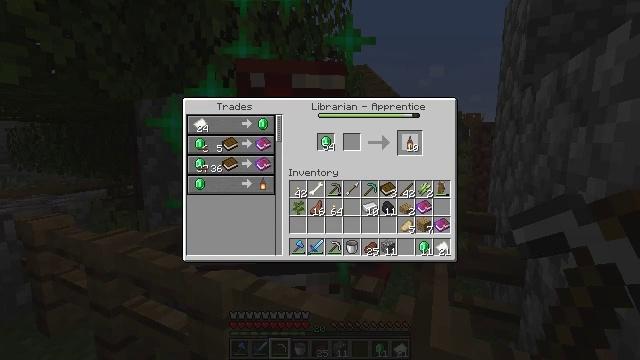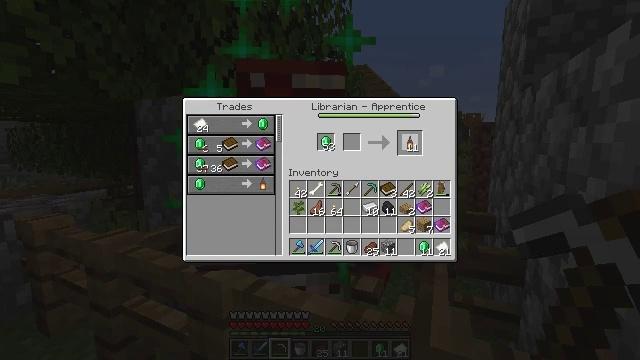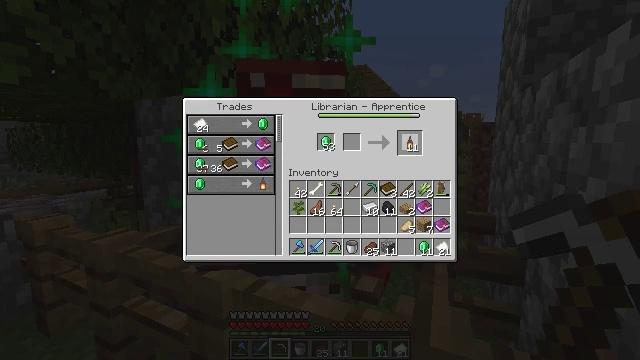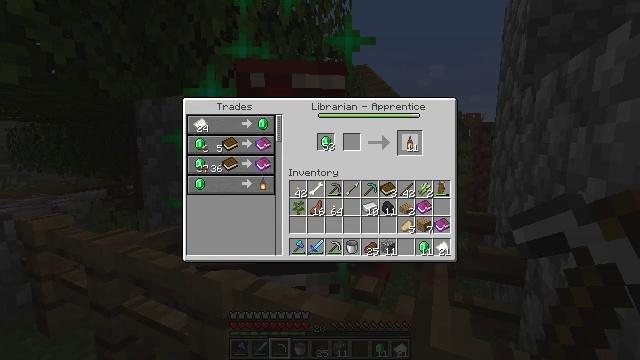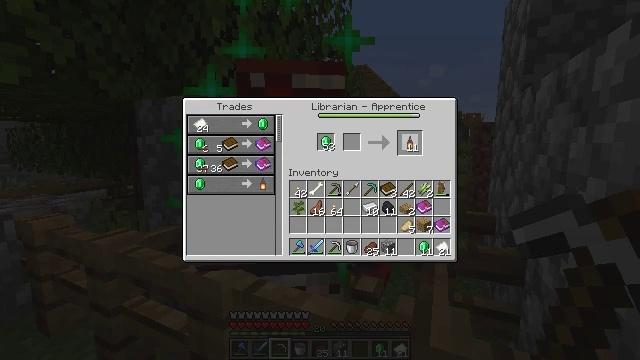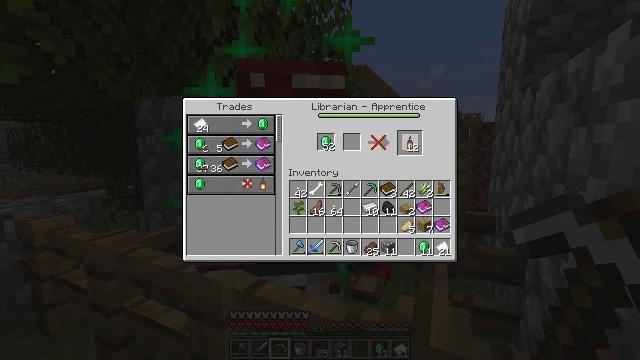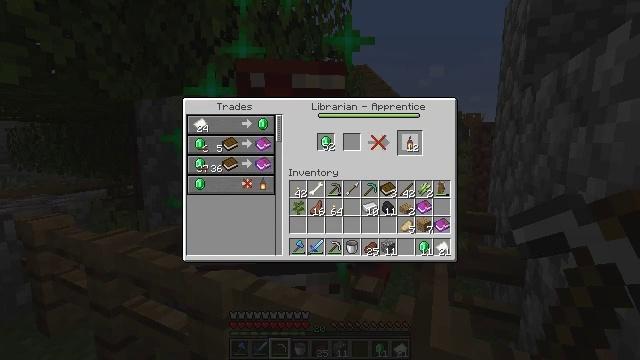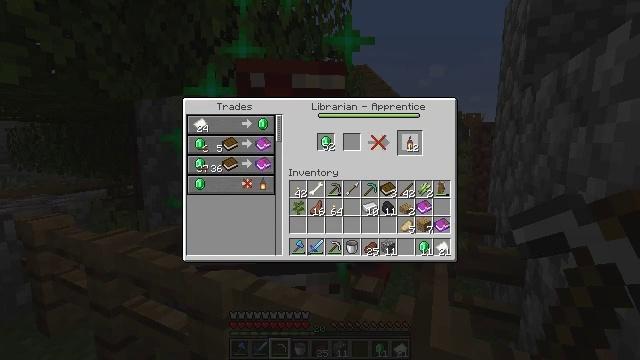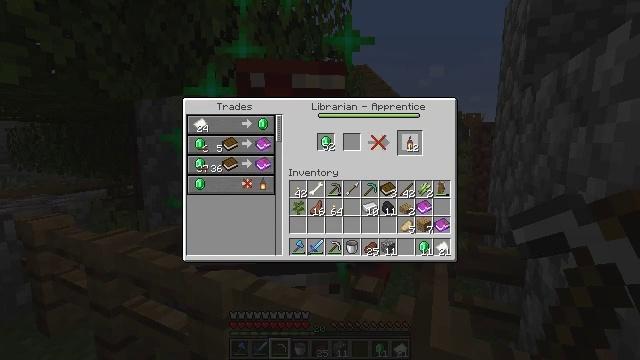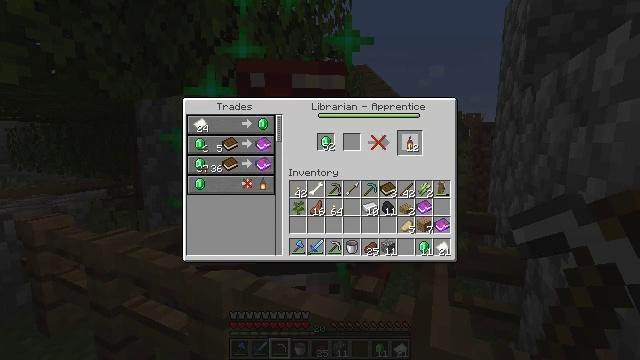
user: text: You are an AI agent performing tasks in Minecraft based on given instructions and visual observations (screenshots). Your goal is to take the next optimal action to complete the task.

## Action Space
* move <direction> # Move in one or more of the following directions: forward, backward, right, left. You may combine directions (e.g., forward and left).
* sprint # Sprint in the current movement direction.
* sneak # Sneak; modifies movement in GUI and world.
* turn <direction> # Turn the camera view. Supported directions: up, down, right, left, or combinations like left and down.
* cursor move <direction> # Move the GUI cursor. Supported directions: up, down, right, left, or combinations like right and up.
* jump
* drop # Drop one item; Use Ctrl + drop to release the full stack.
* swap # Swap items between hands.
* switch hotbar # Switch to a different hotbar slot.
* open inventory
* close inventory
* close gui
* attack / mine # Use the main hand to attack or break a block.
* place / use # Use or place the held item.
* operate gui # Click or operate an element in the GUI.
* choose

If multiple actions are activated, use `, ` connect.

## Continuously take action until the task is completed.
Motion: motion action
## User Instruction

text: Interact with the crafting table to make a lantern.
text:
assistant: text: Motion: no_op
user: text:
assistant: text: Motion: operate gui
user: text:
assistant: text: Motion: operate gui
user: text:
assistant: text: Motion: operate gui
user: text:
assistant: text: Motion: no_op
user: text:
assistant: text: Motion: no_op
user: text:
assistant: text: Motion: no_op
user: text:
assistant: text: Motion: no_op
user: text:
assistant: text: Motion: no_op
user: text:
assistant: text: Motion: no_op